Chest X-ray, PA view. Patient: 32 years old, sex M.
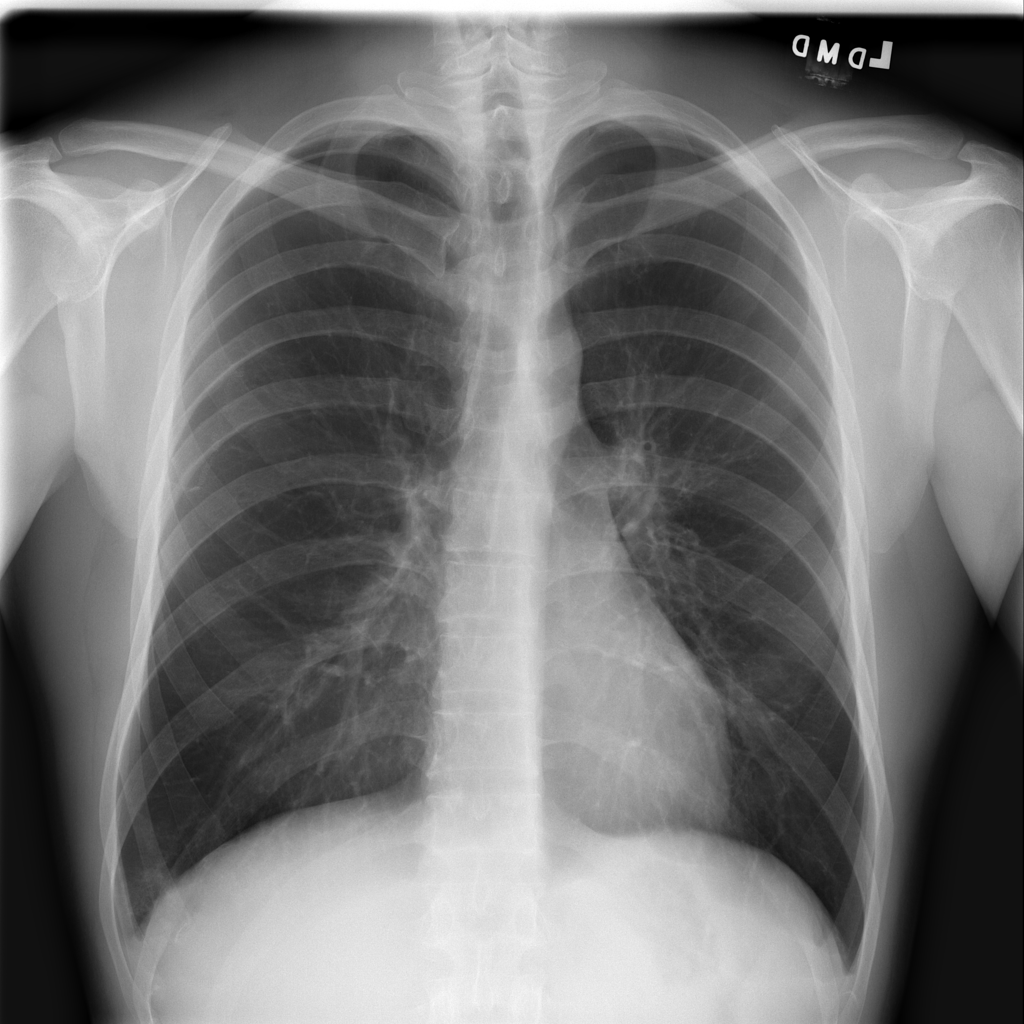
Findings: Consolidation, Effusion, Infiltration, Nodule